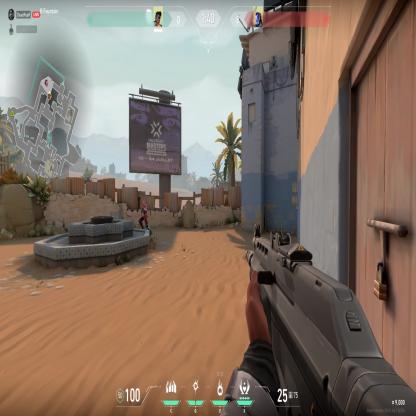
Label: enemy